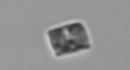
Label: Bacillariophyceae_morphotype1